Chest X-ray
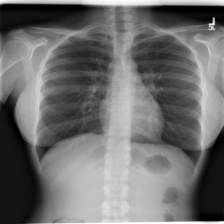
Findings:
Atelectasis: negative
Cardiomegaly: negative
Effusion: negative
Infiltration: negative
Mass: negative
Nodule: negative
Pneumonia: negative
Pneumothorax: negative
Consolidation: negative
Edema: negative
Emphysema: negative
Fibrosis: negative
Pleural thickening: negative
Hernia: negative